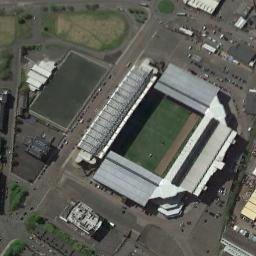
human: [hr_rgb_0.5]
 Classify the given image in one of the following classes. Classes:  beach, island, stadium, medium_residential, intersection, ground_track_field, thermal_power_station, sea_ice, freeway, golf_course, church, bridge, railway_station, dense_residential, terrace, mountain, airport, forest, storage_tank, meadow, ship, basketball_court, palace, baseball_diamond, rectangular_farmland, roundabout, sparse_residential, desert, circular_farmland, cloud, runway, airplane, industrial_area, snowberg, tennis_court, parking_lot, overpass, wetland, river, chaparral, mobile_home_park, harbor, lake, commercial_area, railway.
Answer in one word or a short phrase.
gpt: stadium